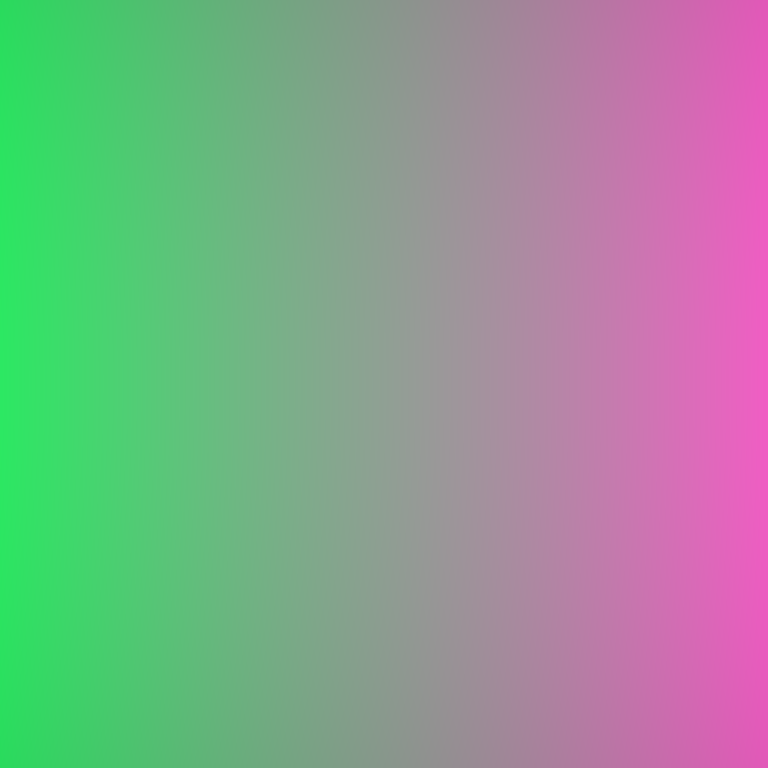
Abstract light effect, smooth gradient from vibrant green to soft pink, calm atmosphere, diffuse light, no room, no furniture, no objects.